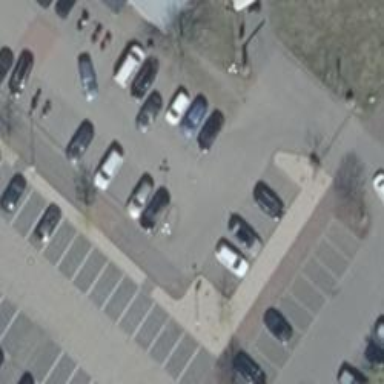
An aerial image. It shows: Parking area with surface.